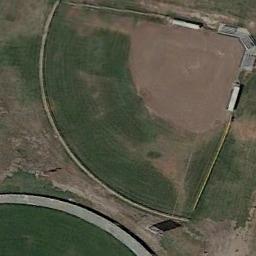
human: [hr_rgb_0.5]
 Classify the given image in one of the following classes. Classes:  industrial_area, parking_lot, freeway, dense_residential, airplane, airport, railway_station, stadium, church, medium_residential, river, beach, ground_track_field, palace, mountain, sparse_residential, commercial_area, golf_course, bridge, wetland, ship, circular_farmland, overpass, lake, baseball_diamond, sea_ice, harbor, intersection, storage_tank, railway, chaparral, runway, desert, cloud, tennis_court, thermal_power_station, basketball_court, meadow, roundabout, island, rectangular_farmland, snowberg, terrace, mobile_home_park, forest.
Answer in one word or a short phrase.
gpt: baseball_diamond